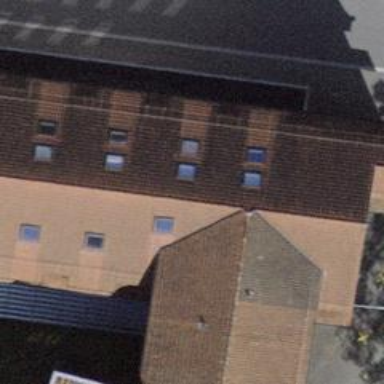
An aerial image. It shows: School.